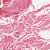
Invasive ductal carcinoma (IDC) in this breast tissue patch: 0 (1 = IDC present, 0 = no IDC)